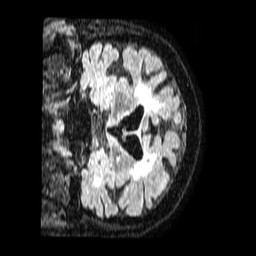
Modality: FLAIR
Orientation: coronal
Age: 76
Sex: male
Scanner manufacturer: philips
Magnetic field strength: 1.5 T
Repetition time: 4.8 s
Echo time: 0.3 s